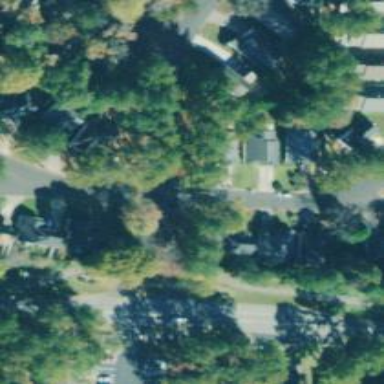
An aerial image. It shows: Neighborhood.